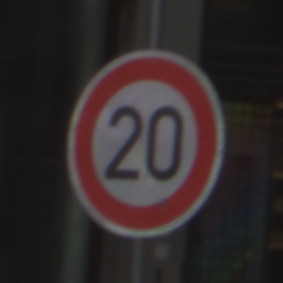
Verkehrszeichen: Geschwindigkeit20
Umgebung: Outdoor, Urban
Tageszeit: Midday
Wetter: Overcast
Licht: Natural
Jahreszeit: NotSpecified
Kontrast: LowContrast